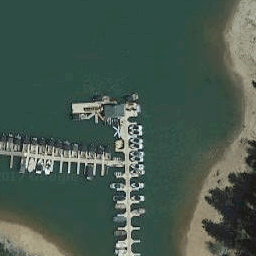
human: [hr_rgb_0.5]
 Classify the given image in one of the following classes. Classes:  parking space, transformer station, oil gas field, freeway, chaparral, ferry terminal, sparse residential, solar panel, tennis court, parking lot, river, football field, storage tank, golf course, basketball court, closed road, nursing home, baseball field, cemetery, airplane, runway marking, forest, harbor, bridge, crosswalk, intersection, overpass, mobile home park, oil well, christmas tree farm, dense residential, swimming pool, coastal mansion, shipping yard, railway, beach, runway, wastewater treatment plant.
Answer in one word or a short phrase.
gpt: ferry terminal